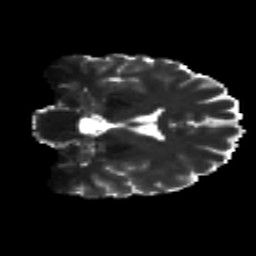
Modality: T2w
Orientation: coronal
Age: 34
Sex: male
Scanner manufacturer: siemens
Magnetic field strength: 3 T
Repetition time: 8.8 s
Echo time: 0.085 s